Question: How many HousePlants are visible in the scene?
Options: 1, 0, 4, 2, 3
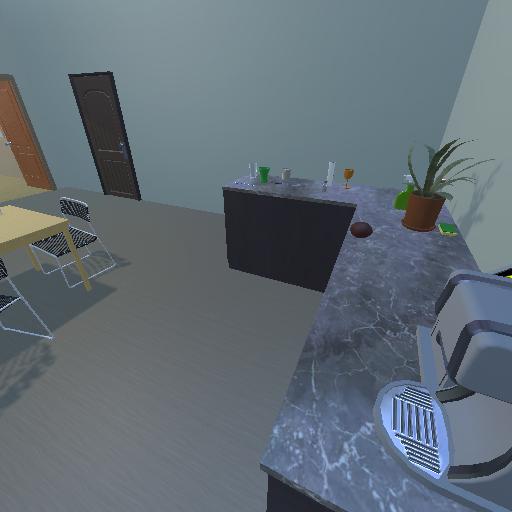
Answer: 1